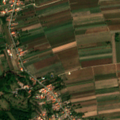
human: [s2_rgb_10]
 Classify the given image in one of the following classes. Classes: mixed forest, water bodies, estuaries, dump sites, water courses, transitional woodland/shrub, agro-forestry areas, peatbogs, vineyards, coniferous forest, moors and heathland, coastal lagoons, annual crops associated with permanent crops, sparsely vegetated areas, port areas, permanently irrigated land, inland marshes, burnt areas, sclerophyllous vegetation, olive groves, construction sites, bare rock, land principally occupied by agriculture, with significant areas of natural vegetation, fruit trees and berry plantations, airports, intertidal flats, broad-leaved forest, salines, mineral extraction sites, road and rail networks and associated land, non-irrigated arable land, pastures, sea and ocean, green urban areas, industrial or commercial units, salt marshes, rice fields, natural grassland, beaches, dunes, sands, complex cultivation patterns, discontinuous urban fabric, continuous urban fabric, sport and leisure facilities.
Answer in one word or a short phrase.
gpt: discontinuous urban fabric, non-irrigated arable land, land principally occupied by agriculture, with significant areas of natural vegetation, broad-leaved forest